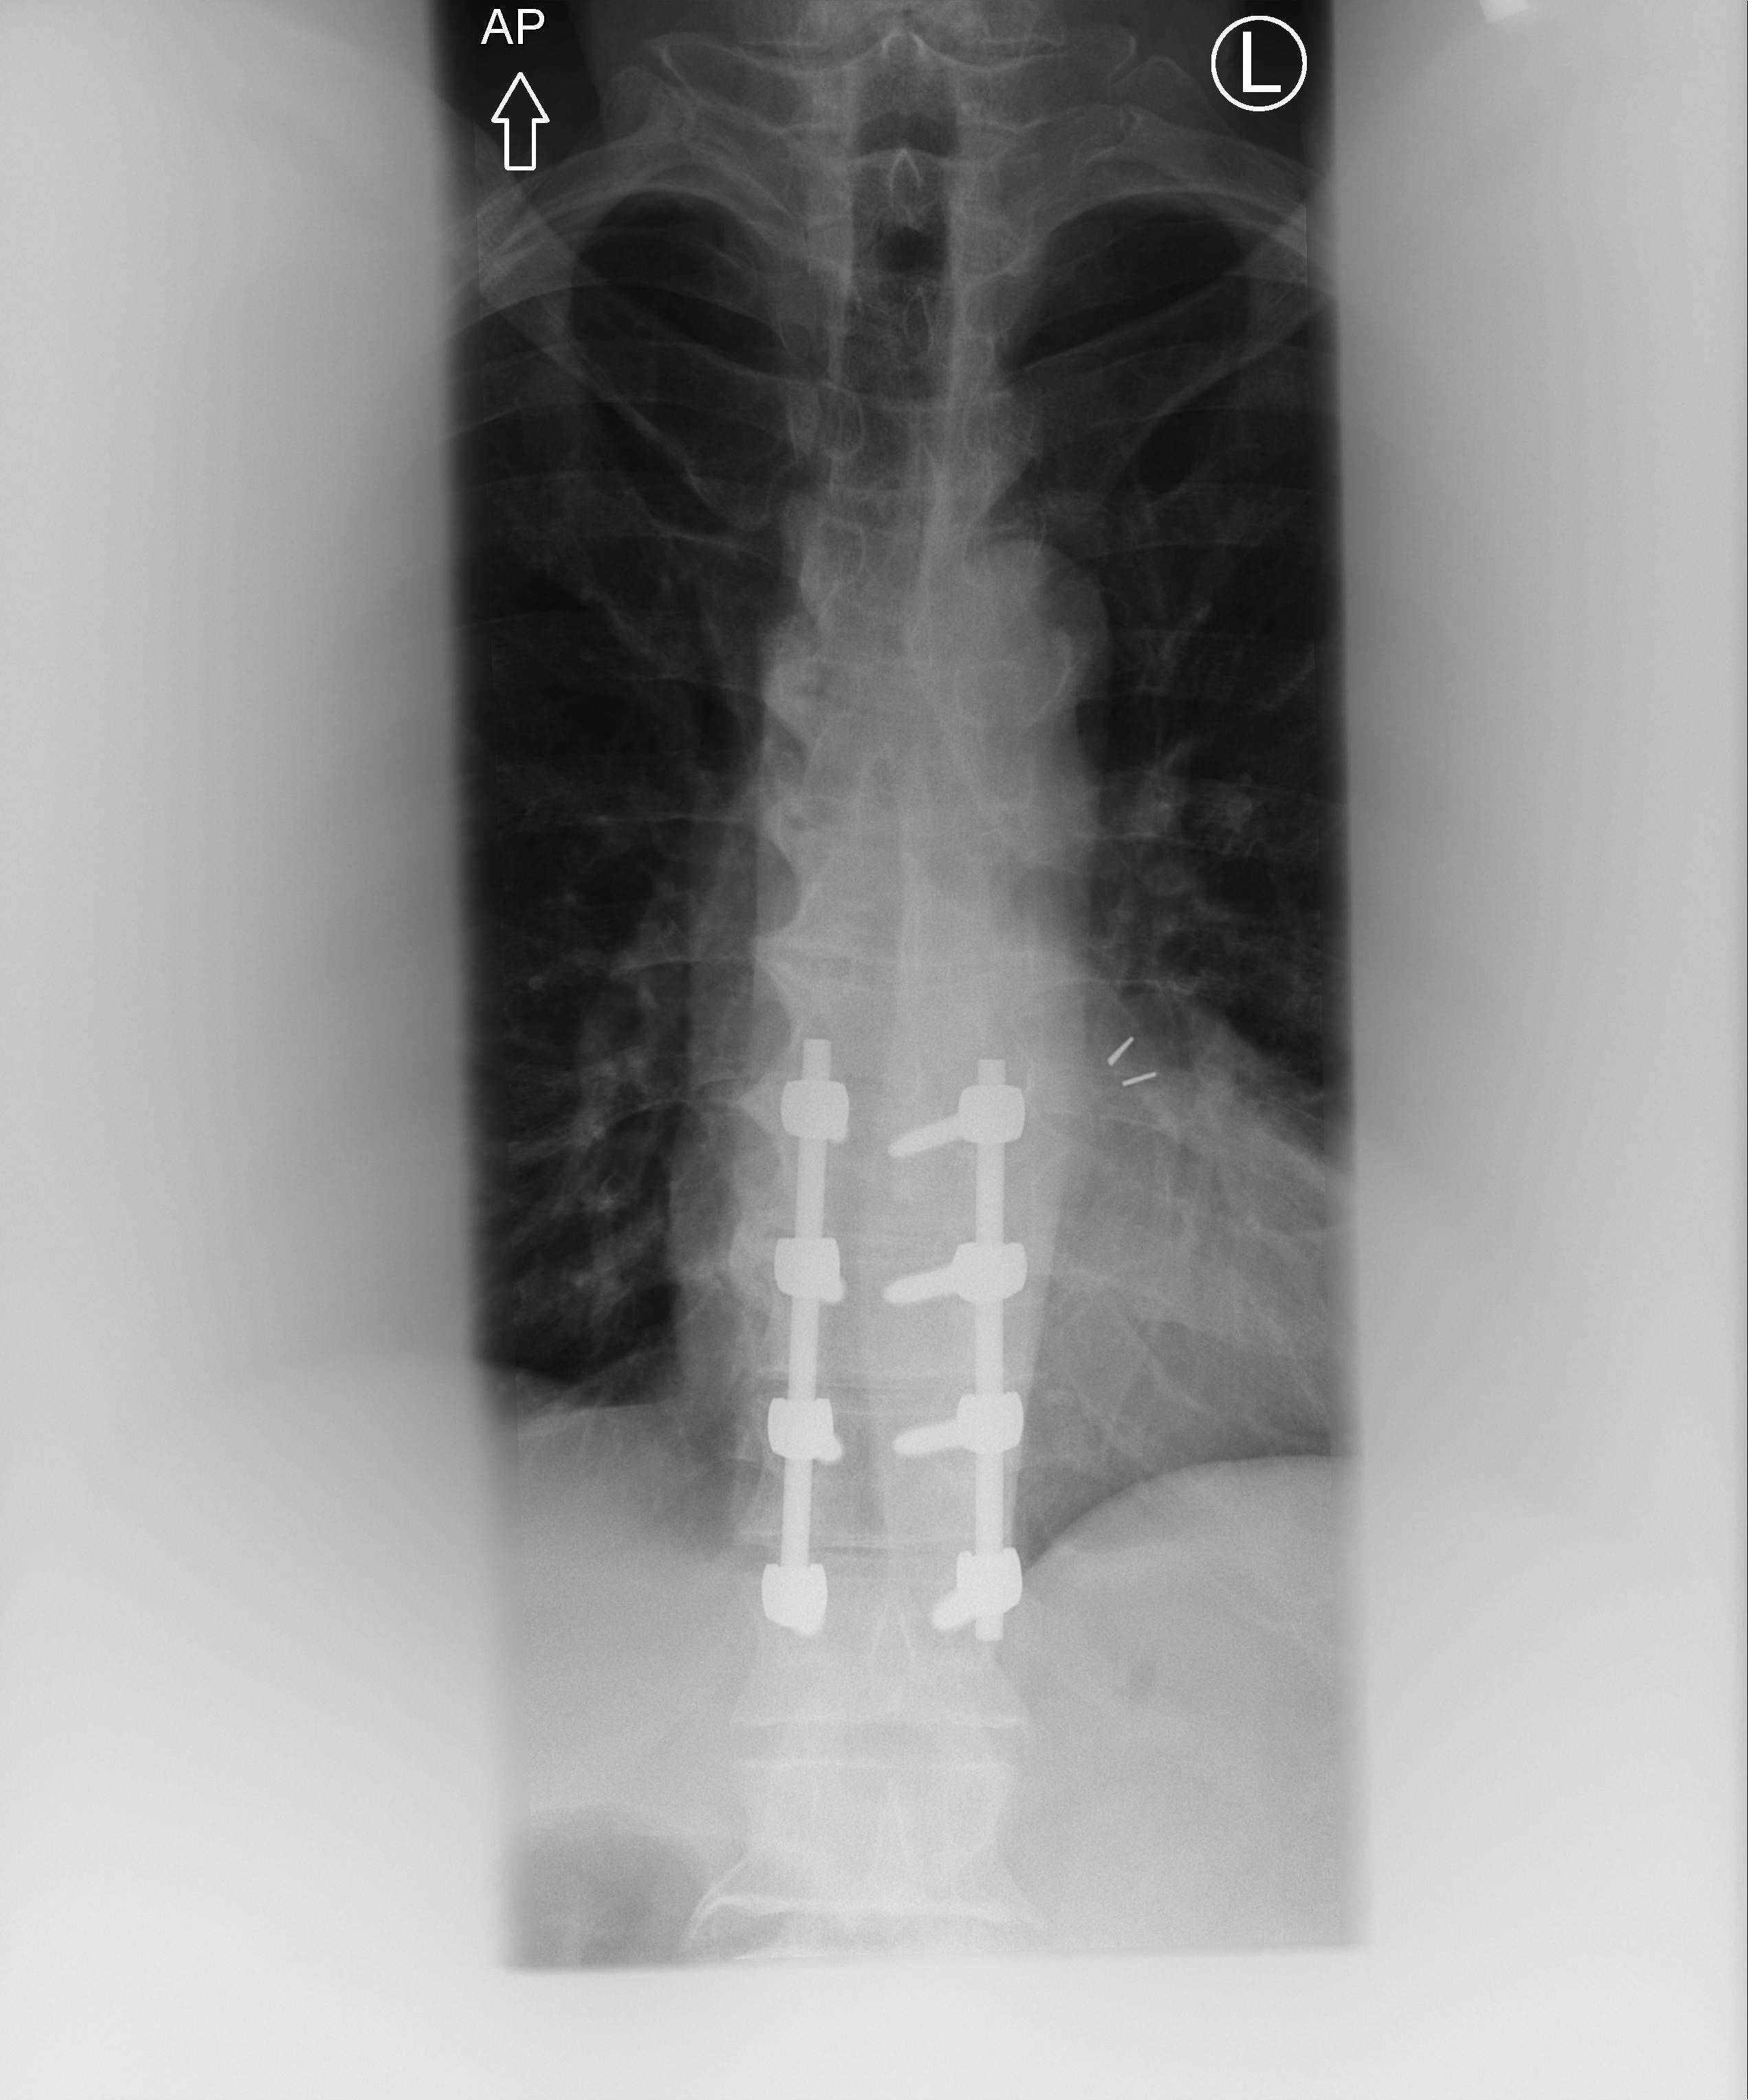
View: AP
Implant manufacturer: medtronic solera